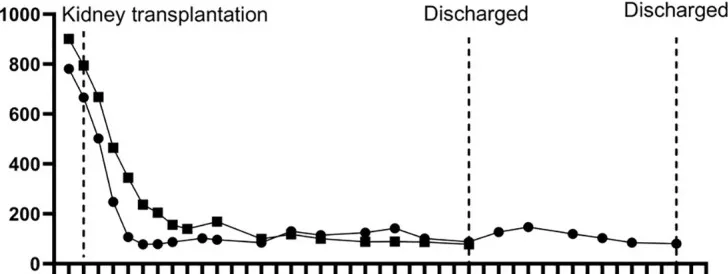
The serum creatinine level and its dynamic changes in the donor's left-kidney transplant recipient and the donor's right-kidney transplant recipient.
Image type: pathology (fish)